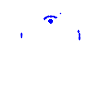
Particle: pion